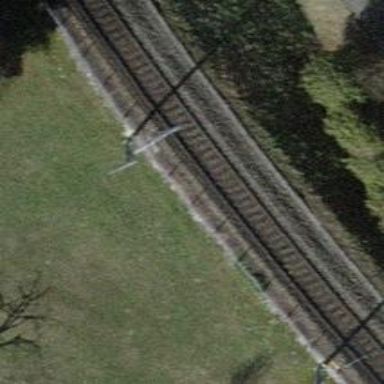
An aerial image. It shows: Single-track railway with electrified contact lines.